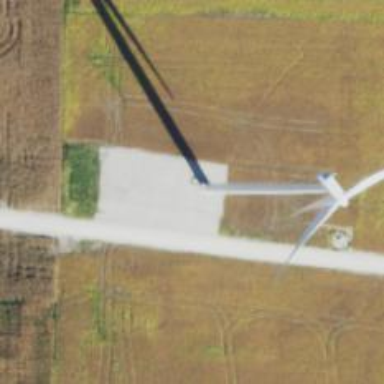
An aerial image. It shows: Wind power generator employing wind turbines.